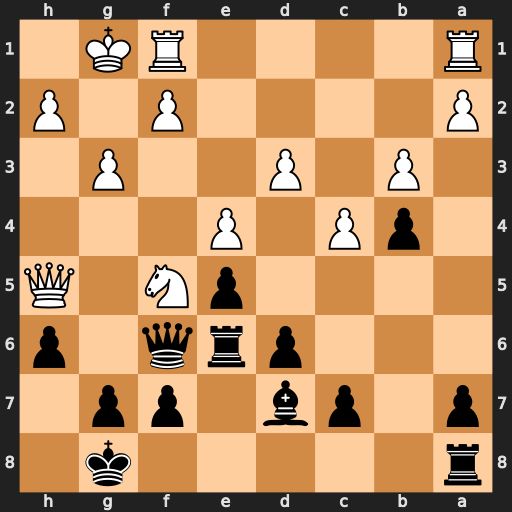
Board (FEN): r5k1/p1pb1pp1/3prq1p/4pN1Q/1pP1P3/1P1P2P1/P4P1P/R4RK1
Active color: b
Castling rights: -
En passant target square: -
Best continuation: g6 Nxh6+ Kg7 Qe2 Kxh6